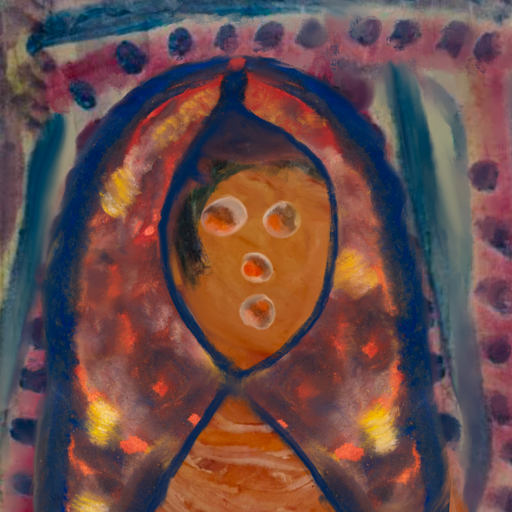
Background: HillGirl, Head And Neck Front: Pious_Lady, Face Front: Rupkatha, Bust: Pious_Lady, Hair Front: Pipe, Head Accessory: Mother_And_Son_Mother_Scarf, Second Necklace: Blank, Necklace: Blank, Baby: Blank